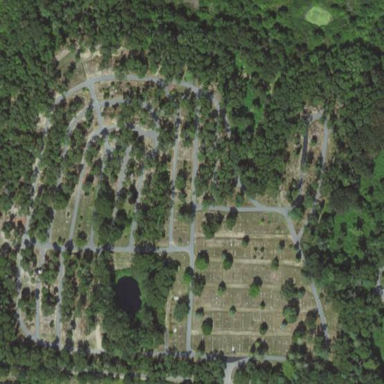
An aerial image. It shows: Graveyard.